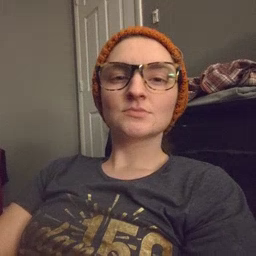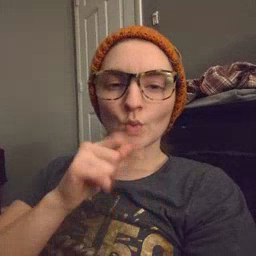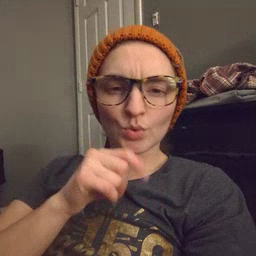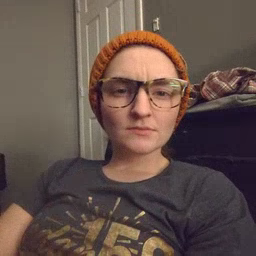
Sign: who